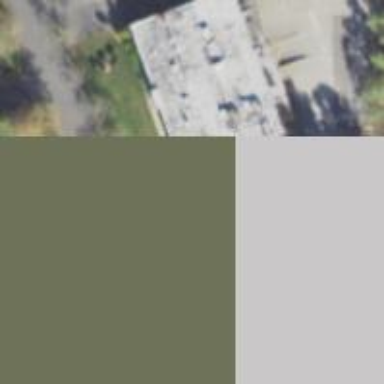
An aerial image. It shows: Commercial building.